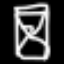
Label: hourglass